Interaction volume radius: 10 \u00c5
Interaction volume height: 40 \u00c5
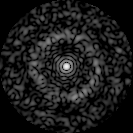
Disorder parameter: 0.8419